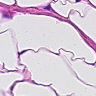
Metastatic tissue present: no